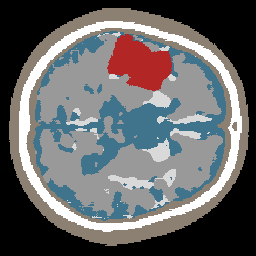
Label: lesion